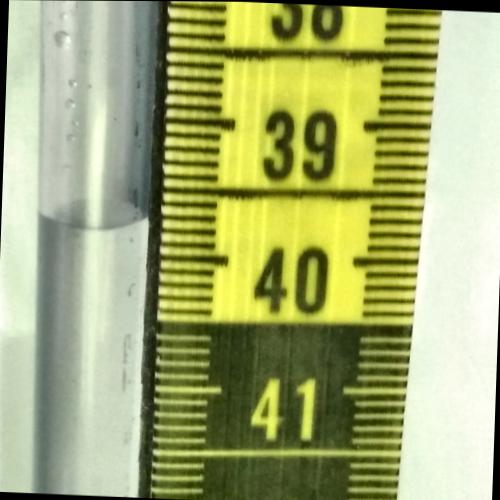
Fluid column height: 39.7 cm